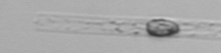
Label: Dactyliosolen_blavyanus